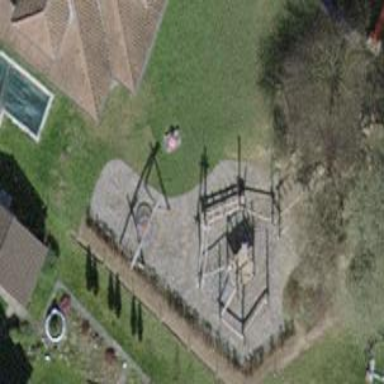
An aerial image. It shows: Playground area for leisure activities on the land.